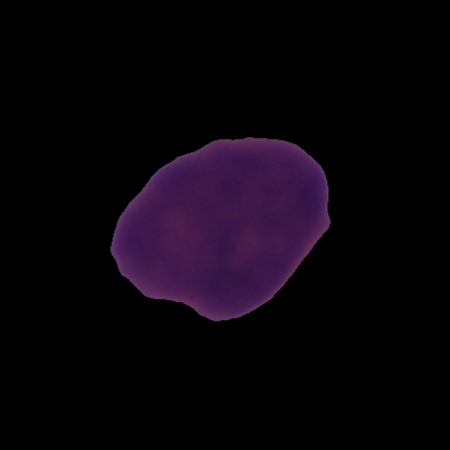
Label: cancer